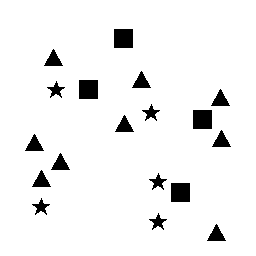
Squares: 4
Triangles: 9
Stars: 5
Total shapes: 18